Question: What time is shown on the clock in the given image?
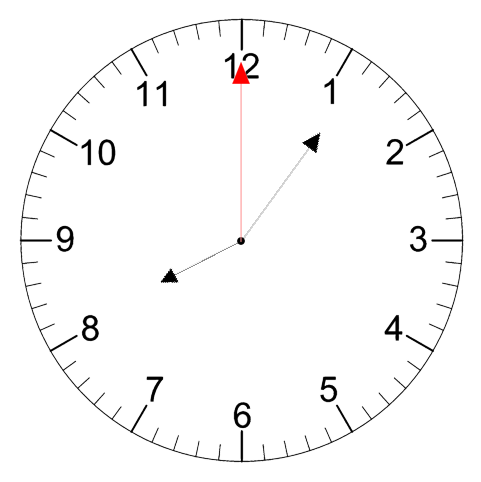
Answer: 08:06:00